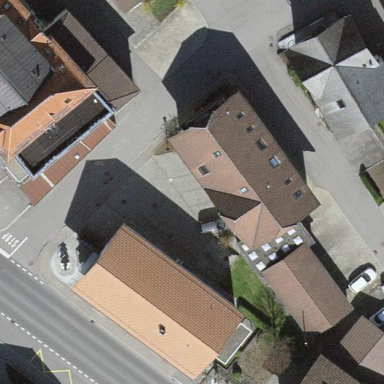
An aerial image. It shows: Building with red half-hipped roof. The overall color of the building is brown.